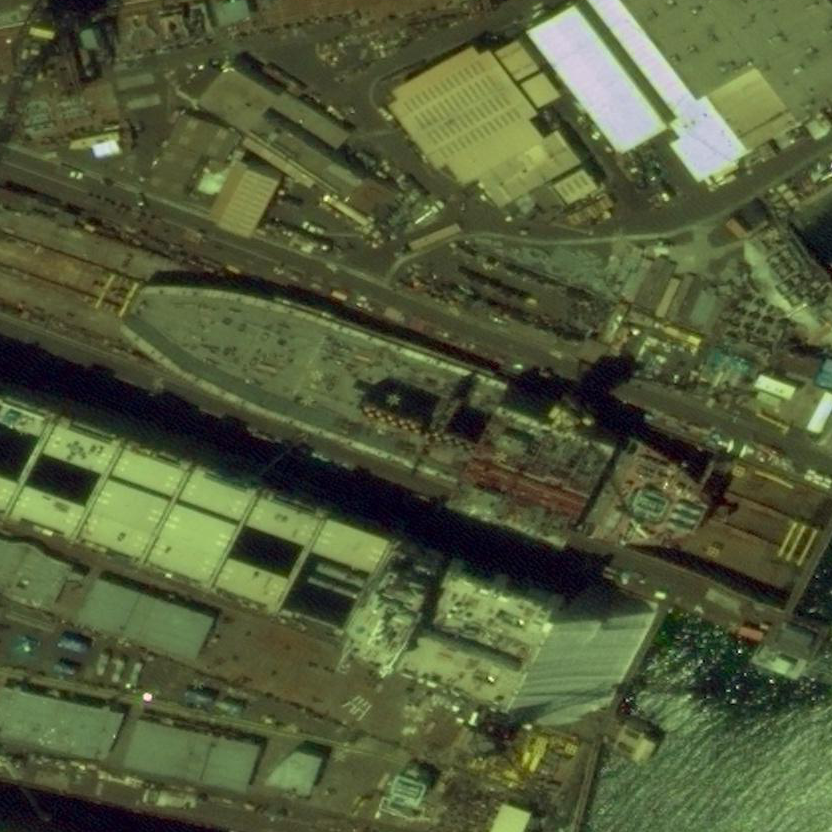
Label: civil